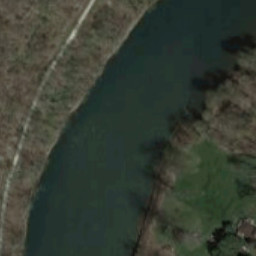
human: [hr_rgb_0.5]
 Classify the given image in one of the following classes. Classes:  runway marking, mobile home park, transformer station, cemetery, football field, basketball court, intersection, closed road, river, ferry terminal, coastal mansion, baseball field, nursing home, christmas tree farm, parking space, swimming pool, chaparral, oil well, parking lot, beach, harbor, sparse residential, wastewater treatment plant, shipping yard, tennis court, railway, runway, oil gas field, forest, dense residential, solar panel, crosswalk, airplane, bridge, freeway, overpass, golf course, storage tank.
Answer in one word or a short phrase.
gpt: river